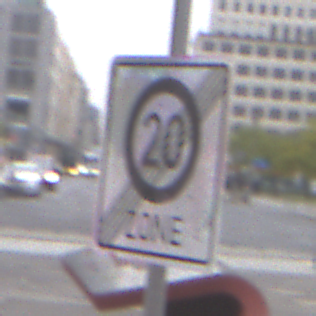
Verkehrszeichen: EndeZone20
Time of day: MorningAfternoon
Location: Outdoor (Urban)
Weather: Overcast
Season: NotSpecified
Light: Natural